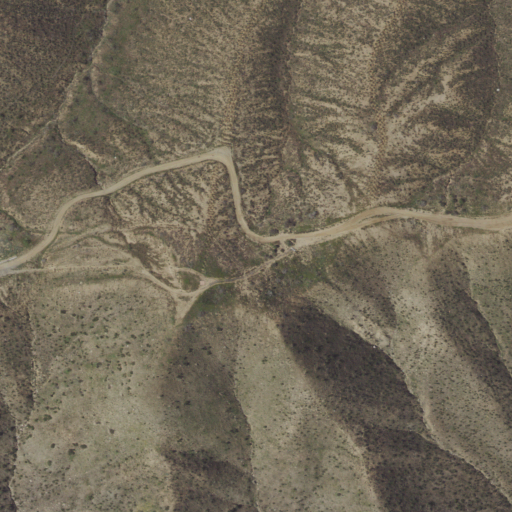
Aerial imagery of mountain in California named Baldy Mesa containing grassland, open development, and low intensity development